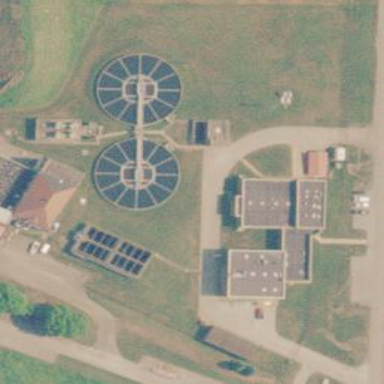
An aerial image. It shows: Wastewater plant.